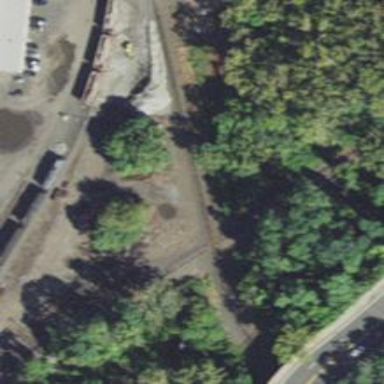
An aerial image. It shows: Railway crossing.